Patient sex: F
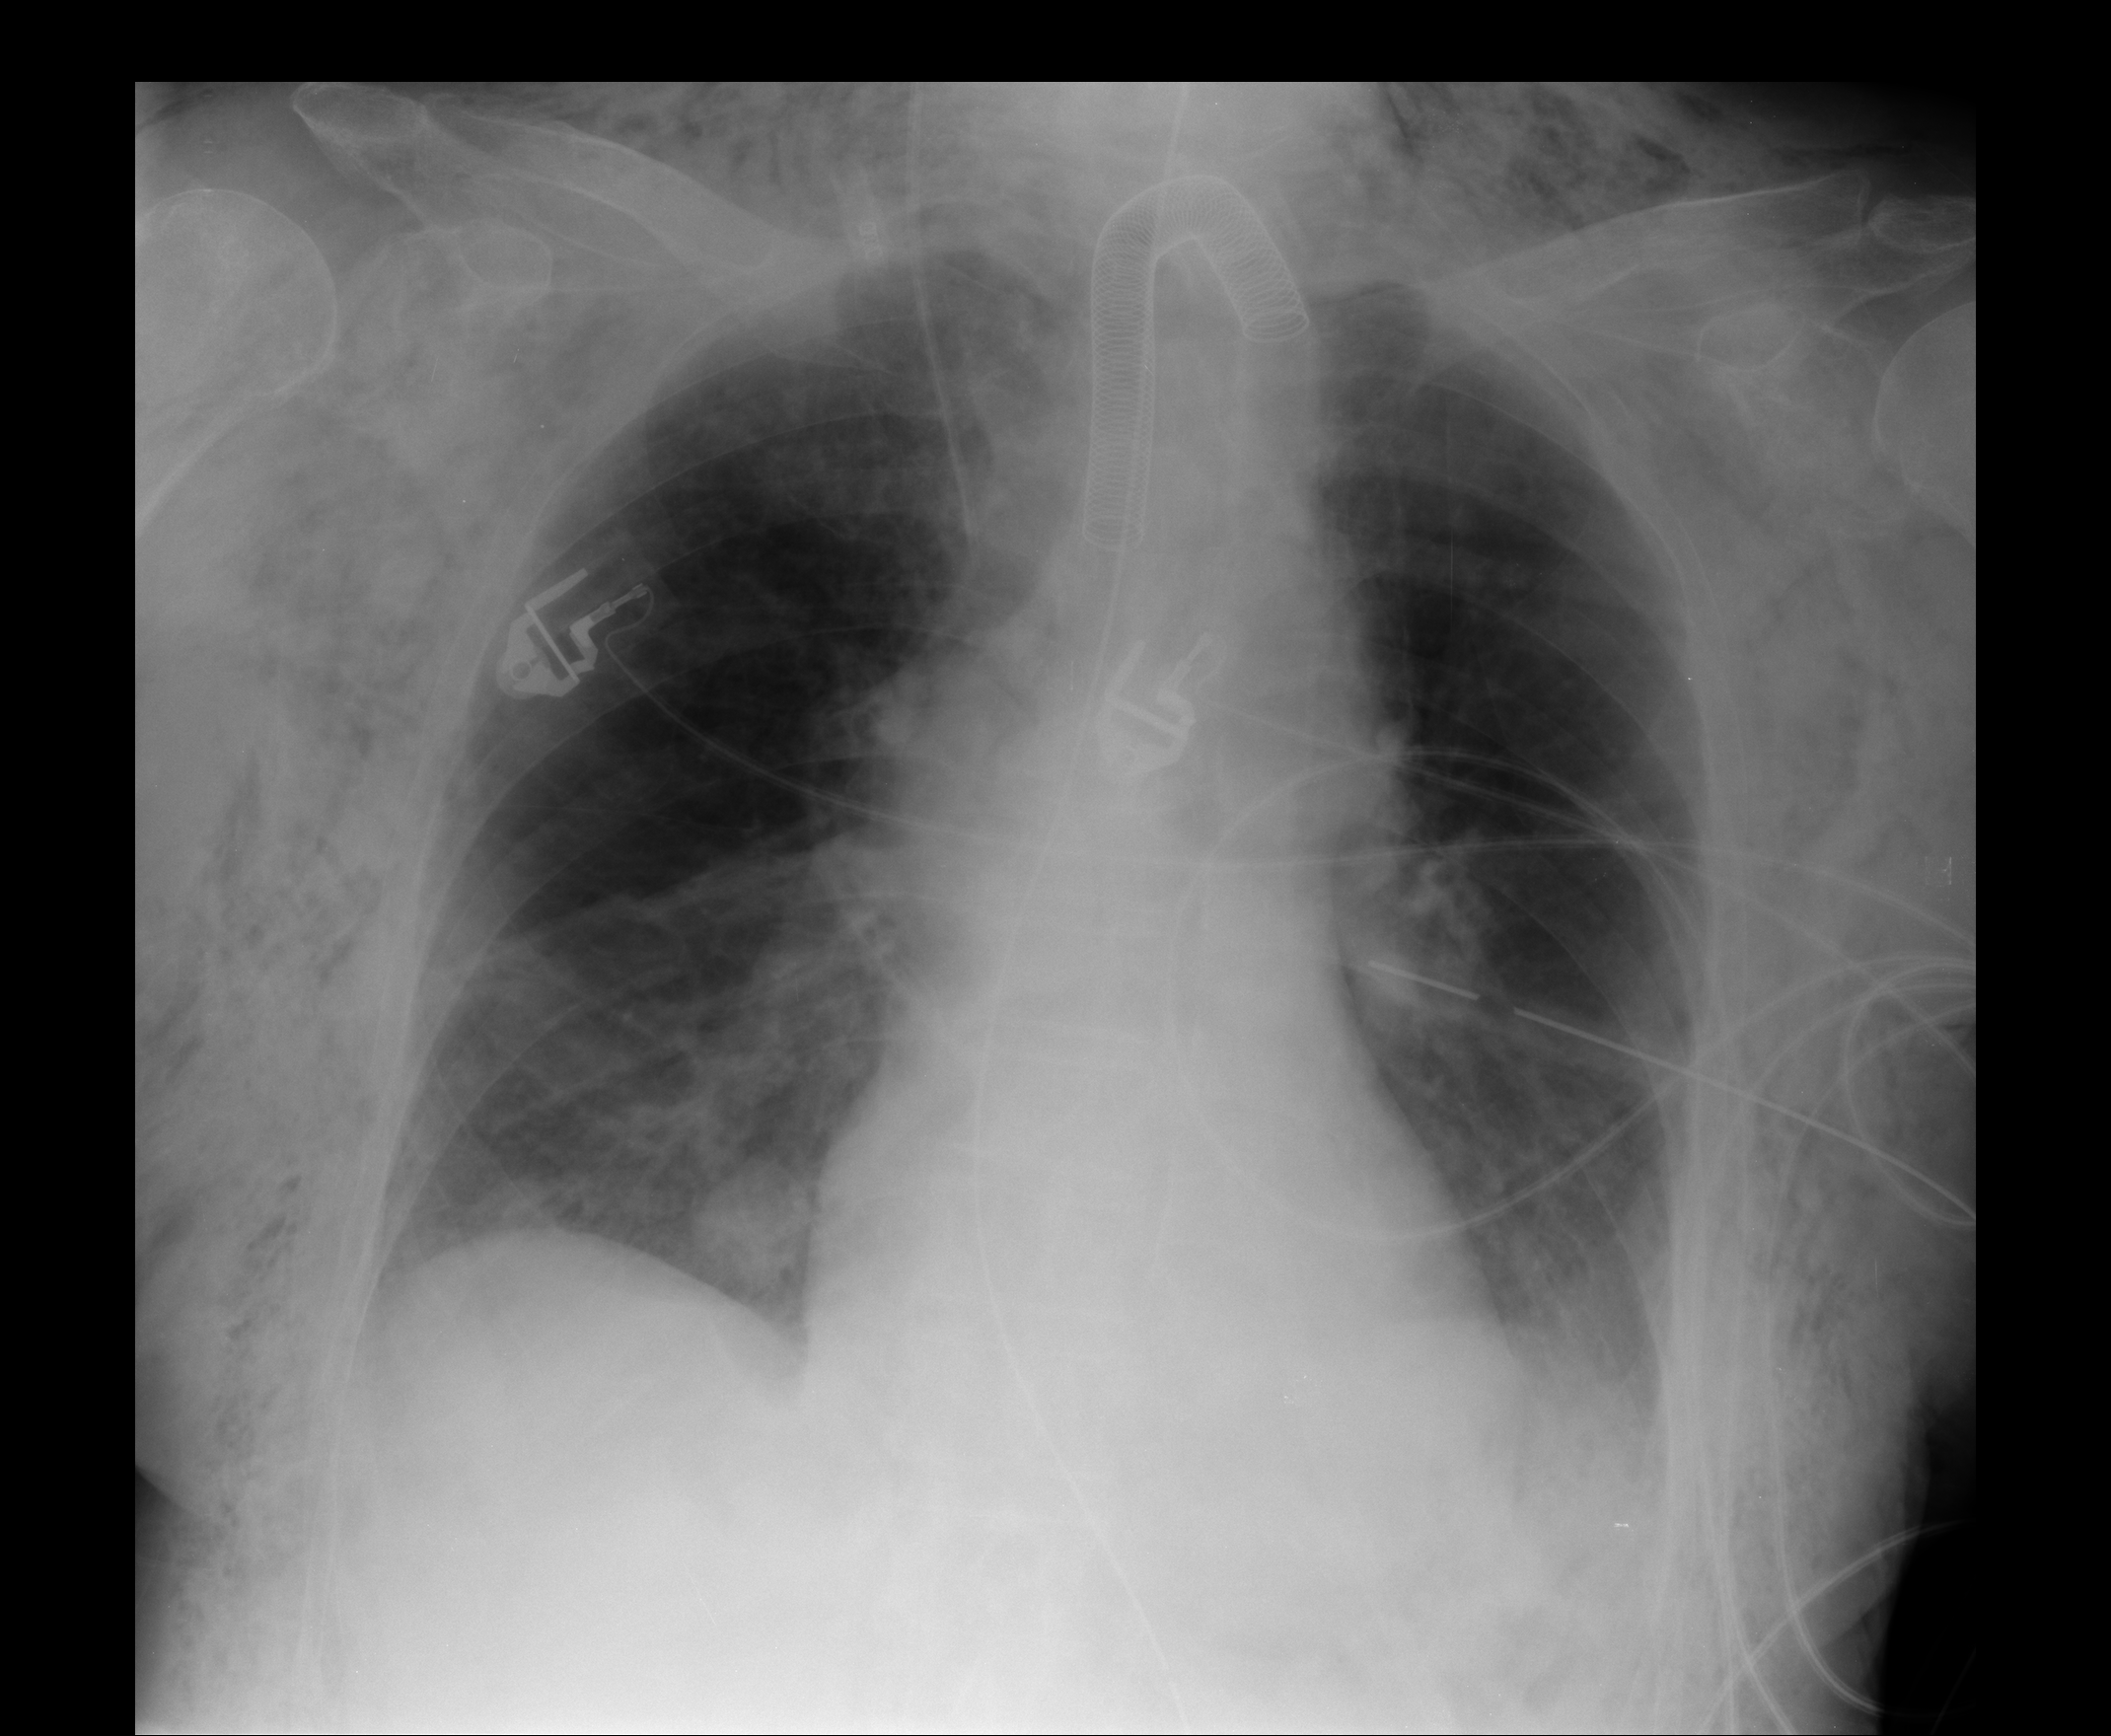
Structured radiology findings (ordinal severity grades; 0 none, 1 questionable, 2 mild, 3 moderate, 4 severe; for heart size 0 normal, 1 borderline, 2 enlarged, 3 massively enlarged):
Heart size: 0
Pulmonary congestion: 0
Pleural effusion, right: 1
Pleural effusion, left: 2
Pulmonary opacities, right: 0
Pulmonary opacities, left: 2
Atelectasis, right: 2
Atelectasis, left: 2